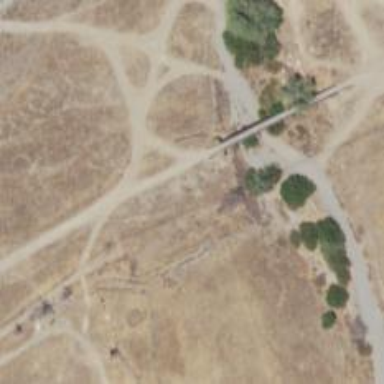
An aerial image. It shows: Abandoned railway bridge.